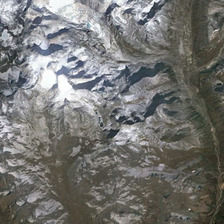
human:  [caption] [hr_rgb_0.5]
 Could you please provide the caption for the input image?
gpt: many white snows cover a part of a khaki mountain .

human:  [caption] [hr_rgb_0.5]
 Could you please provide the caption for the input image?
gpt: many white snows cover a part of a khaki mountain .

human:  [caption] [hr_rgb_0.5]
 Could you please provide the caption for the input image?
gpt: many white snows cover a part of a khaki mountain .

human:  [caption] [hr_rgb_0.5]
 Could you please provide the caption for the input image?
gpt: many white snows cover a part of a khaki mountain .

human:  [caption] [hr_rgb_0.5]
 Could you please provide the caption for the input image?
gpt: many white snows cover a part of a khaki mountain .